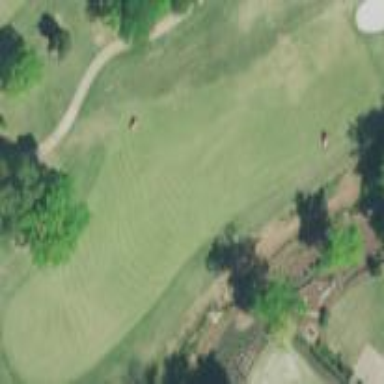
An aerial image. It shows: Scenic golf fairway.